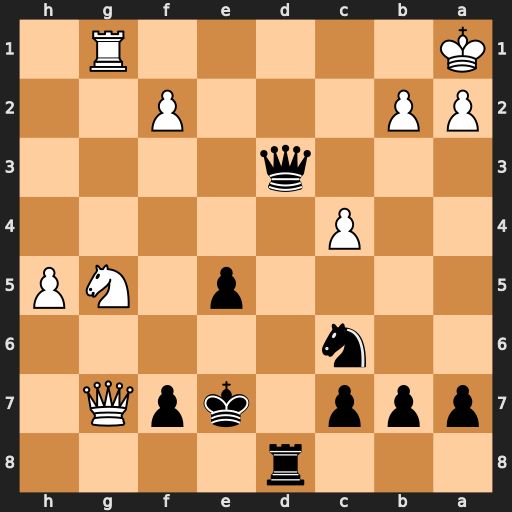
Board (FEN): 3r4/ppp1kpQ1/2n5/4p1NP/2P5/3q4/PP3P2/K5R1
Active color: b
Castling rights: -
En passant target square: -
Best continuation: Qd1+ Rxd1 Rxd1#